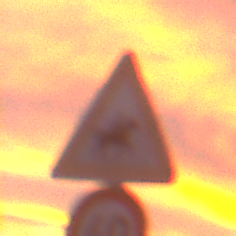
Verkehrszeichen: ReiterLinks
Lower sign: Geschwindigkeit40
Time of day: SunriseSunset
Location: Outdoor (Urban)
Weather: PartlyCloudy
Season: NotSpecified
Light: Natural